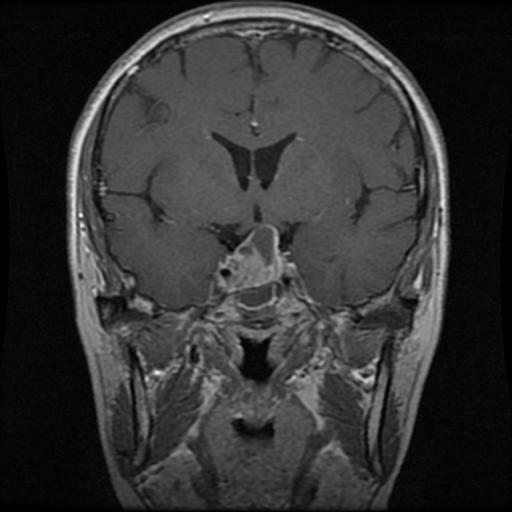
Label: pituitary